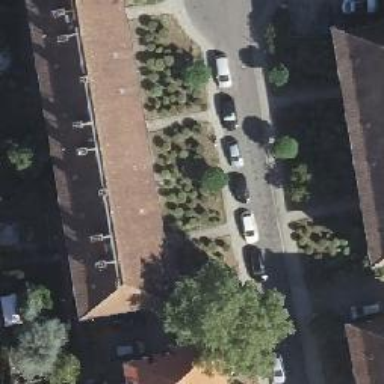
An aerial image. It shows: Hipped roof apartment building.